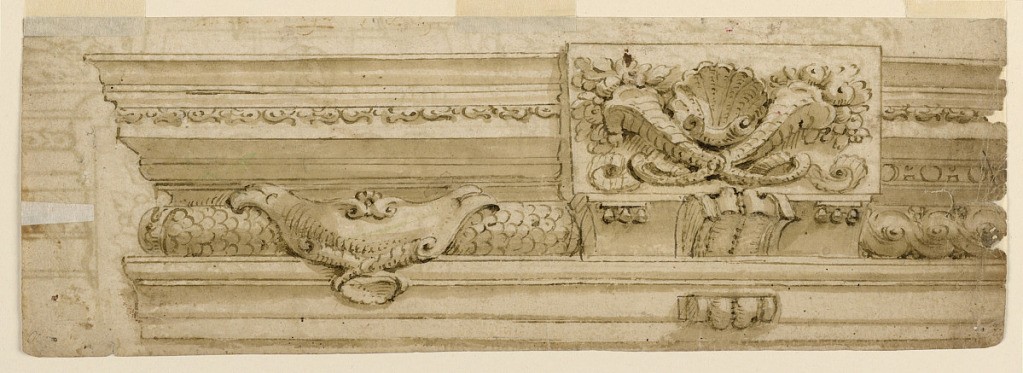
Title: Project for the Decoration of an Entablature with Alternative Suggestions
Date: ca. 1650
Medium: Black crayon, pen and ink, brush and watercolor on paper
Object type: Drawing
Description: Design for a decorative entablature with a projecting bracket and tablet decorated with crossed cornucopia and a shell.